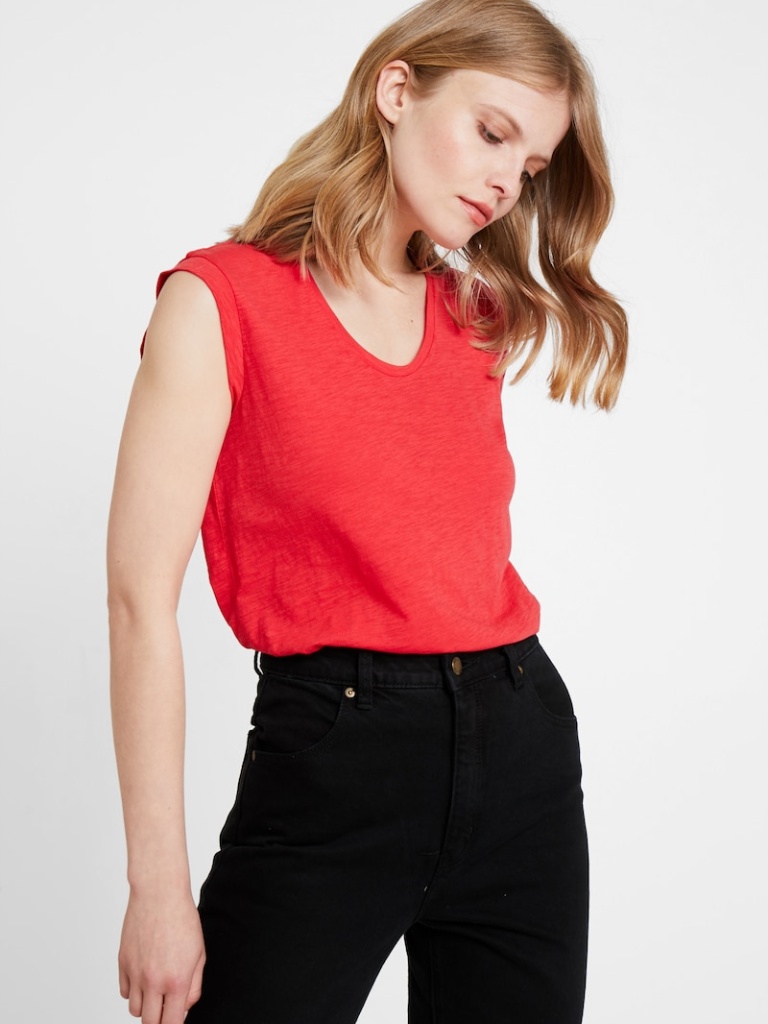
jersey relaxed sleeveless hip length French Tucked crew t-shirt